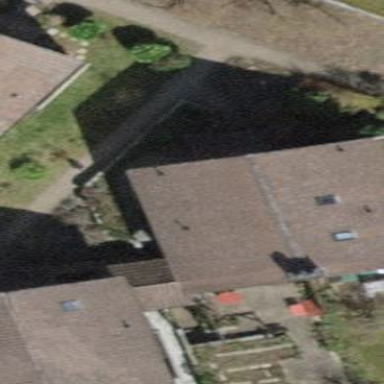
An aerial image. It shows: Pitched roof building.